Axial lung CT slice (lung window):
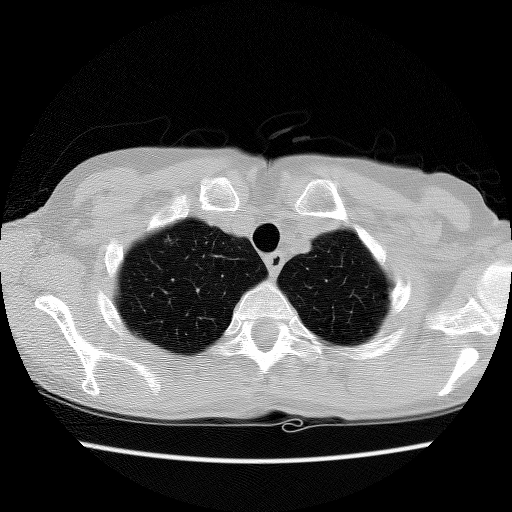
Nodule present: no